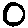
Label: circle